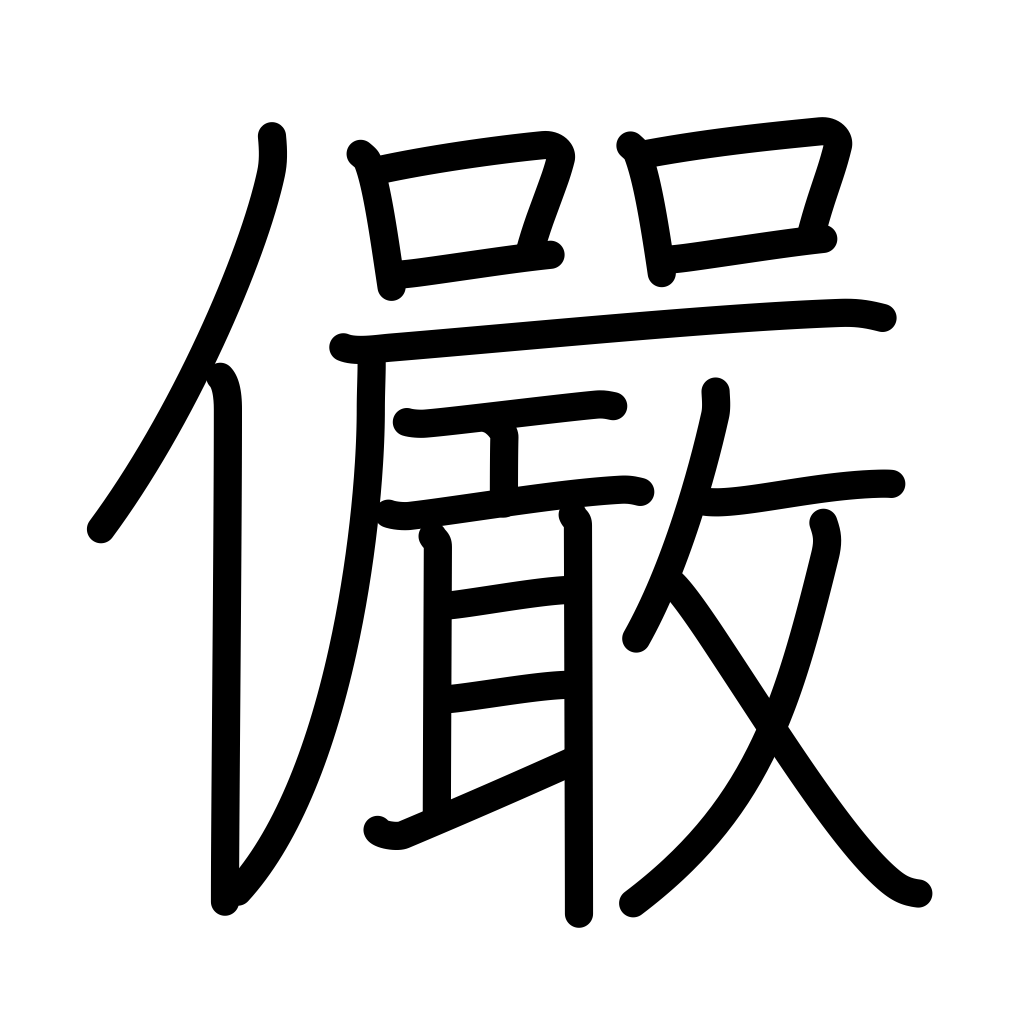
Meaning: serious, untouched, solemnly, majestically